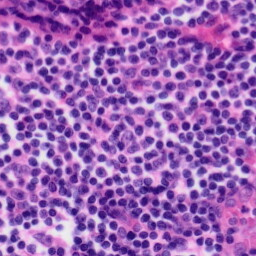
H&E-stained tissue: Tonsil